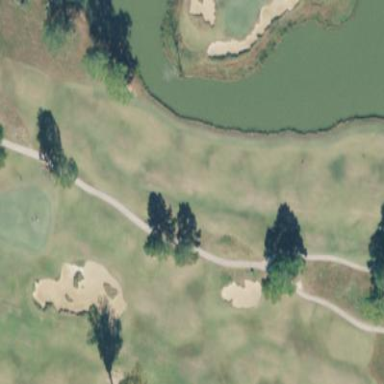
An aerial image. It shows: Golf fairway surrounded by grass.